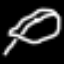
Label: leaf